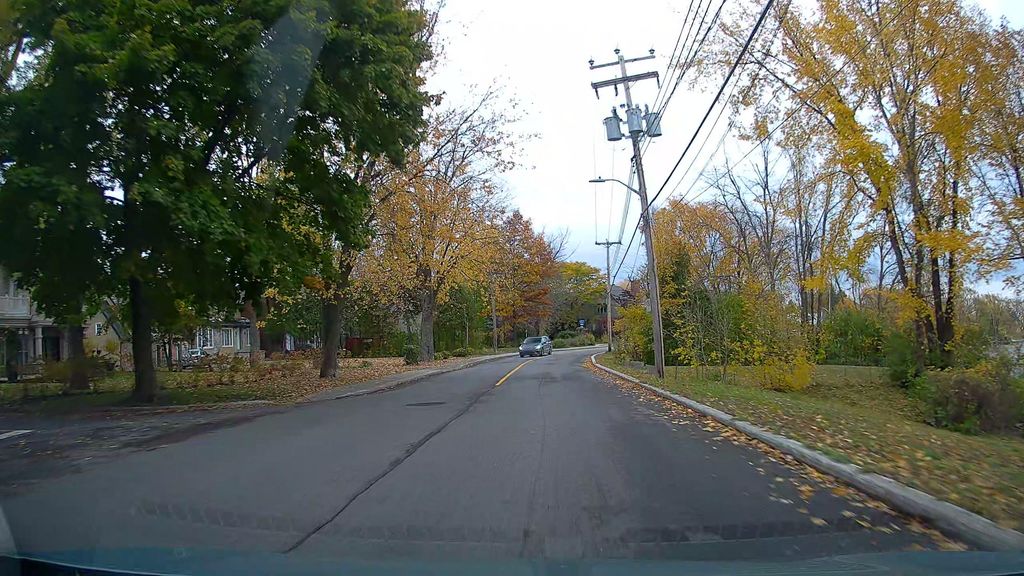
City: montreal